Field crop: maize
Growth stage: 1
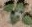
Species: chenopodium